Aerial crown-view tile of a tropical tree (Barro Colorado Island, Panama), acquired 20240918:
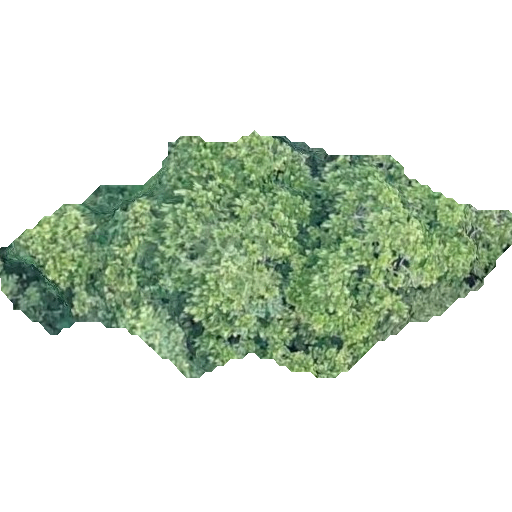
Species: Anacardium excelsum
GBIF accepted scientific name: Anacardium excelsum
Crown area: 127.965 m²